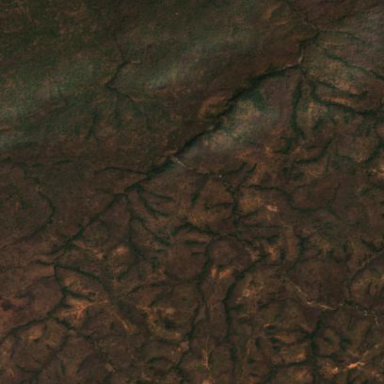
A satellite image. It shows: Forest area.